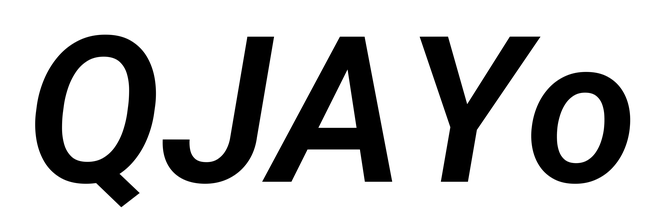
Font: Roboto-Italic_SemiBold_Italic